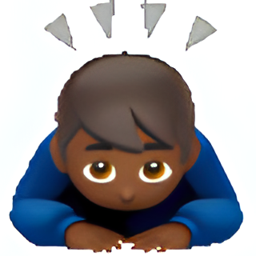
Name: person bowing deeply
Emoji: 🙇🏾
Group: People & Body
Sub-group: person-gesture